Question: Let's say i have a 2D game full of sprites, i draw my sprites with a very simple shader like:
'''
precision mediump float;
uniform sampler2D uTexture;
varying vec2 vTexPos;
void main() {
gl_FragColor = texture2D(uTexture, vTexPos);
}
'''
Then, at a certain point, i want to render an area of my current scene in grayscale to apply then some text on top (see example below), so, let's say that i have a vector with the mask, how the shader will look like? how do i access in Android OpenGL 2 current framebuffer to filter it?

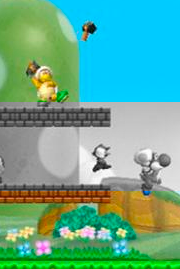
Answer: how do i access in Android OpenGL 2 current framebuffer to filter it?
here is a link to blogpost, which explains about settingup framebuffer and render to frame buffer
<URL>
once you render your scene to texture, you can apply filters.